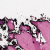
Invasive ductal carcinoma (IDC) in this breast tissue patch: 0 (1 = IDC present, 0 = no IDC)